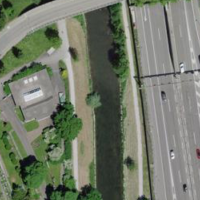
EUNIS habitat code: 57
Species observed at this site:
Salvia pratensis